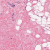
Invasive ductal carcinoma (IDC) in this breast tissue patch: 0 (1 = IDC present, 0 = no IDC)